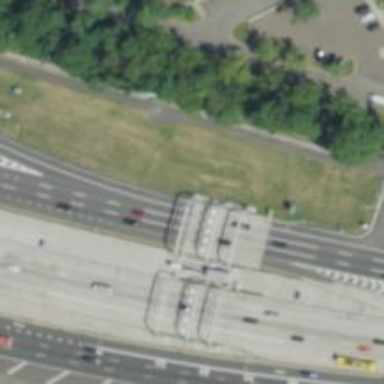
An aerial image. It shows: Toll gantry on the road.